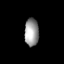
Tissue: lung
Cell type: Epithelial cells
Senescence score: 0.2113
Nuclear area (px): 385
Mean DAPI intensity: 153.842